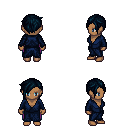
a pixel art fantasy rpg character, female body template, human, dark skin, blue robe, magenta pants, raven pixie cut hairstyle, four views (front, back, left, right), 2x2 character sprite sheet, small pixel art, hard edges, no anti-aliasing